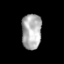
Tissue: prostate
Cell type: Myeloid cells
Senescence score: 0.2978
Nuclear area (px): 692
Mean DAPI intensity: 173.447